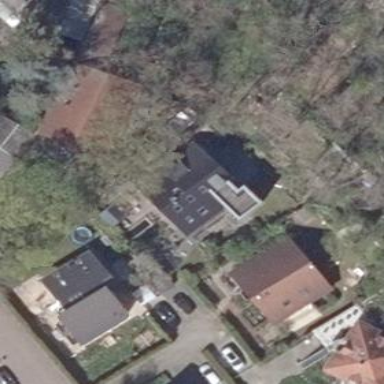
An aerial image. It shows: Detached building with gabled roof.